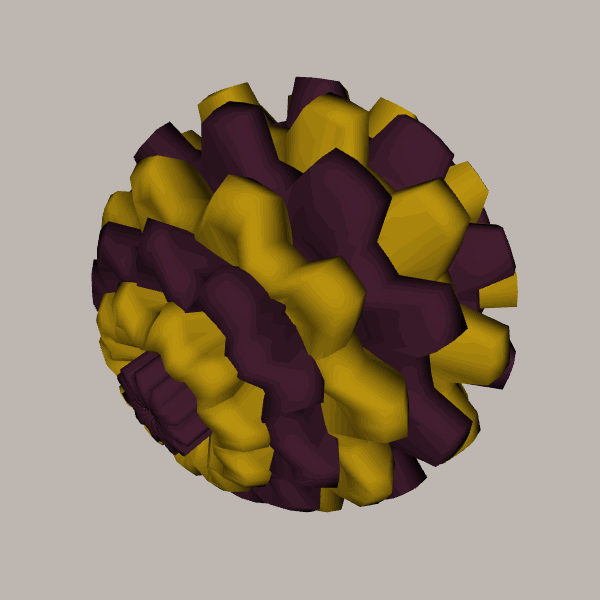
Background: light